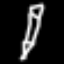
Label: pencil